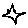
Label: star